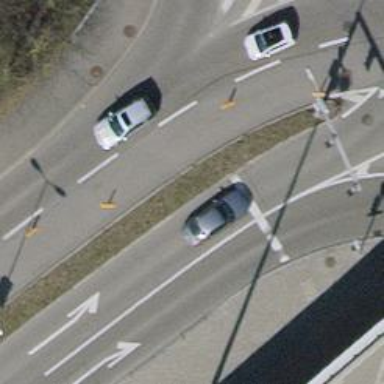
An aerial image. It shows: Road with traffic signals.